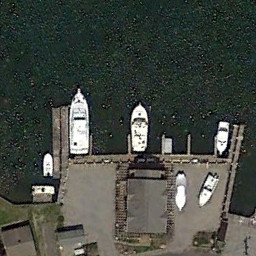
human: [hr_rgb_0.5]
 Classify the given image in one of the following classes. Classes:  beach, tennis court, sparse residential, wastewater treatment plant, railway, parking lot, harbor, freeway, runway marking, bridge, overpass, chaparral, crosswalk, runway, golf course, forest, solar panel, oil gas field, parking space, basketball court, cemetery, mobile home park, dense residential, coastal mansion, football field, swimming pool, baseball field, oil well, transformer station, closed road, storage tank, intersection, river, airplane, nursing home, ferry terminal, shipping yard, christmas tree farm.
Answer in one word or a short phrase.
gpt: ferry terminal